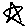
Label: star